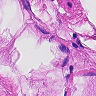
Metastatic tissue present: no